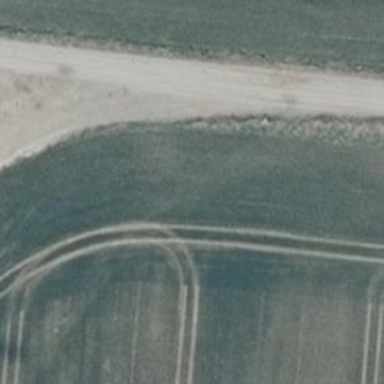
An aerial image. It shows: Gravel track with Grade 3 quality.